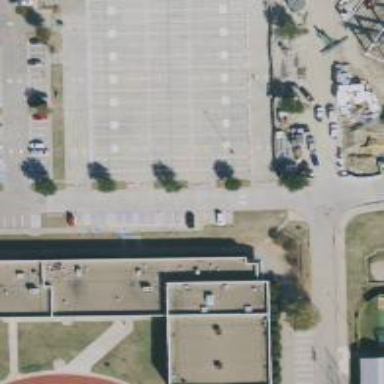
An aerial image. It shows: Parking space.